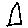
Label: triangle